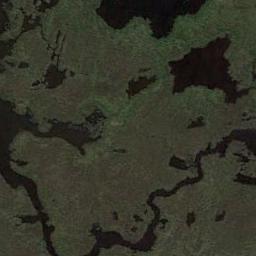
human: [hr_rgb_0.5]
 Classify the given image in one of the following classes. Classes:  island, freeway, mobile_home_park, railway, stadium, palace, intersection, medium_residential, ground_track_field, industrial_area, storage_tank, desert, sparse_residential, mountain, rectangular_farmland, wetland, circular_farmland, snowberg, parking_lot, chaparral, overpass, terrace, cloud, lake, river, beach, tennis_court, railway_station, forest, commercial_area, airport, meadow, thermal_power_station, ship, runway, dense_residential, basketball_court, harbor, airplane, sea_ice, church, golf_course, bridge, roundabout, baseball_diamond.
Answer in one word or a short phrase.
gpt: wetland